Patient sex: M
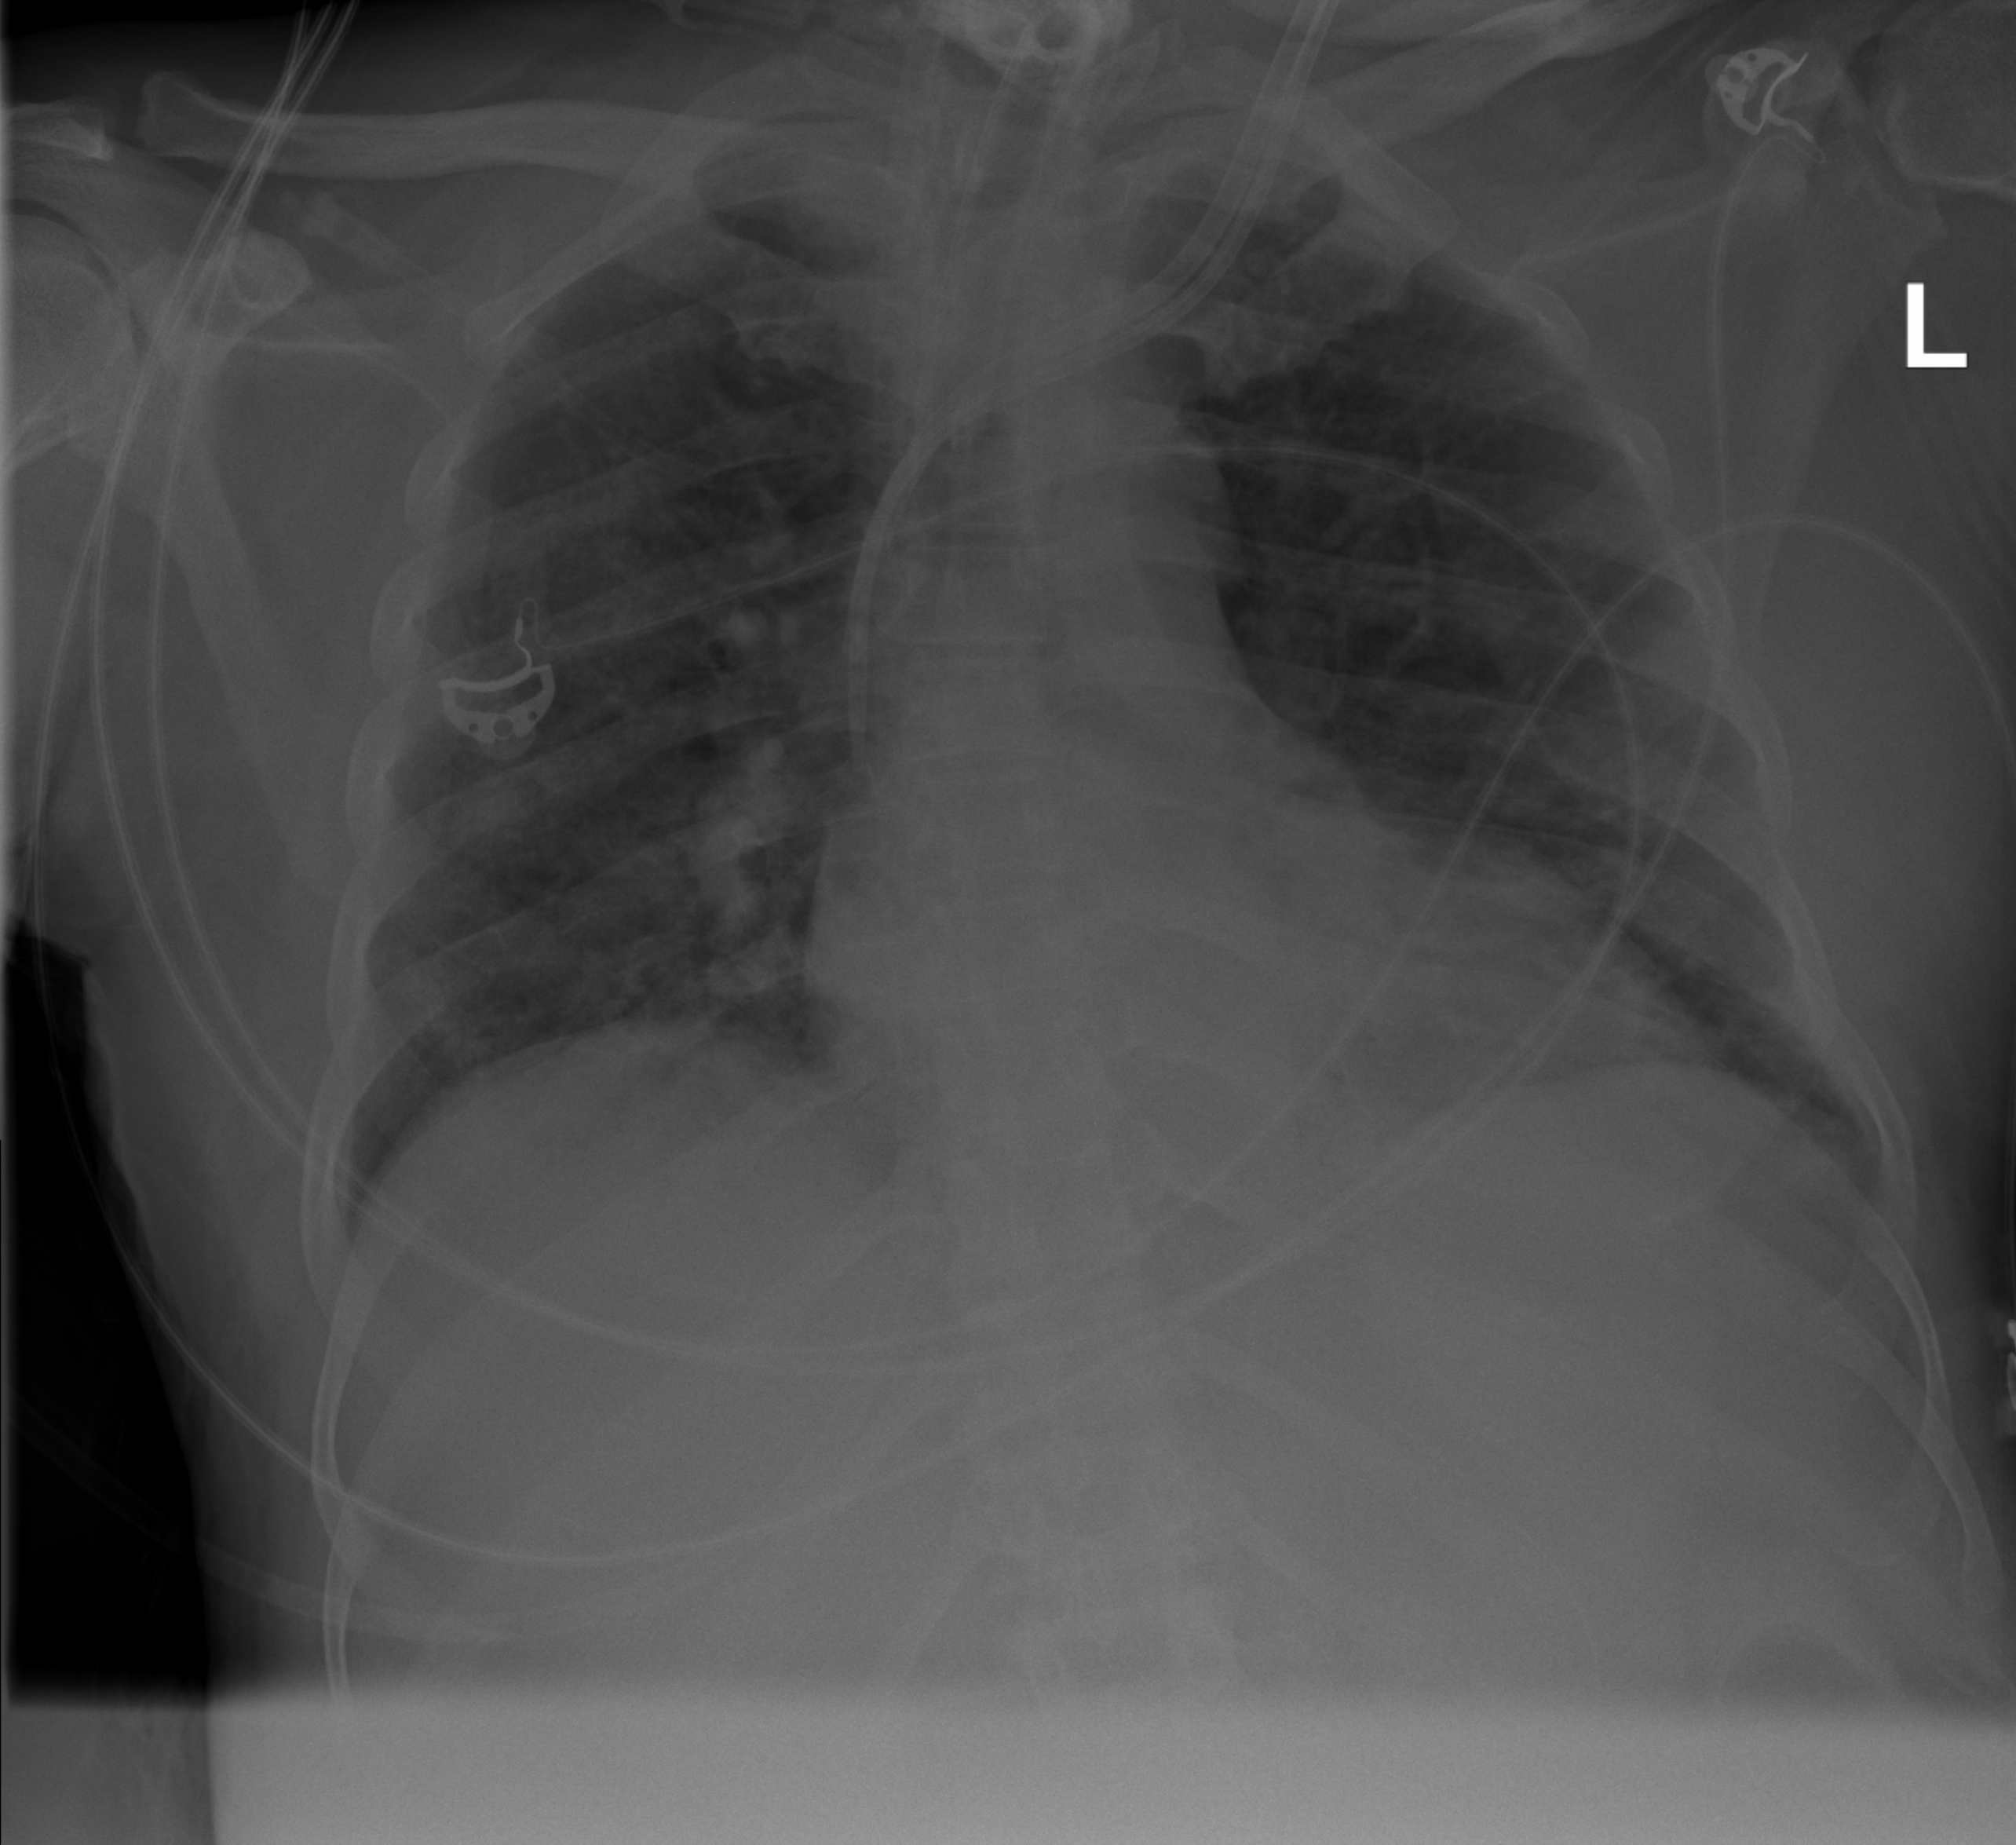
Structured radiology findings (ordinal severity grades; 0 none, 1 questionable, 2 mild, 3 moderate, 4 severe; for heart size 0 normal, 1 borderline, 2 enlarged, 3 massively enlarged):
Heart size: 2
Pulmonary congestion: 1
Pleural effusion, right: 0
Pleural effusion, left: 1
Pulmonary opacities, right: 3
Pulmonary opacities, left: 2
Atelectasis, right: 2
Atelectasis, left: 2